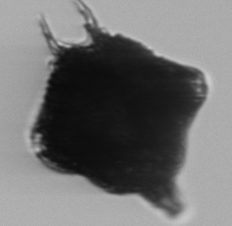
Label: Gonyaulax